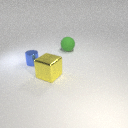
large yellow metal cube to the right of small blue metal cylinder